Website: crate-barrel
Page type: address-validator
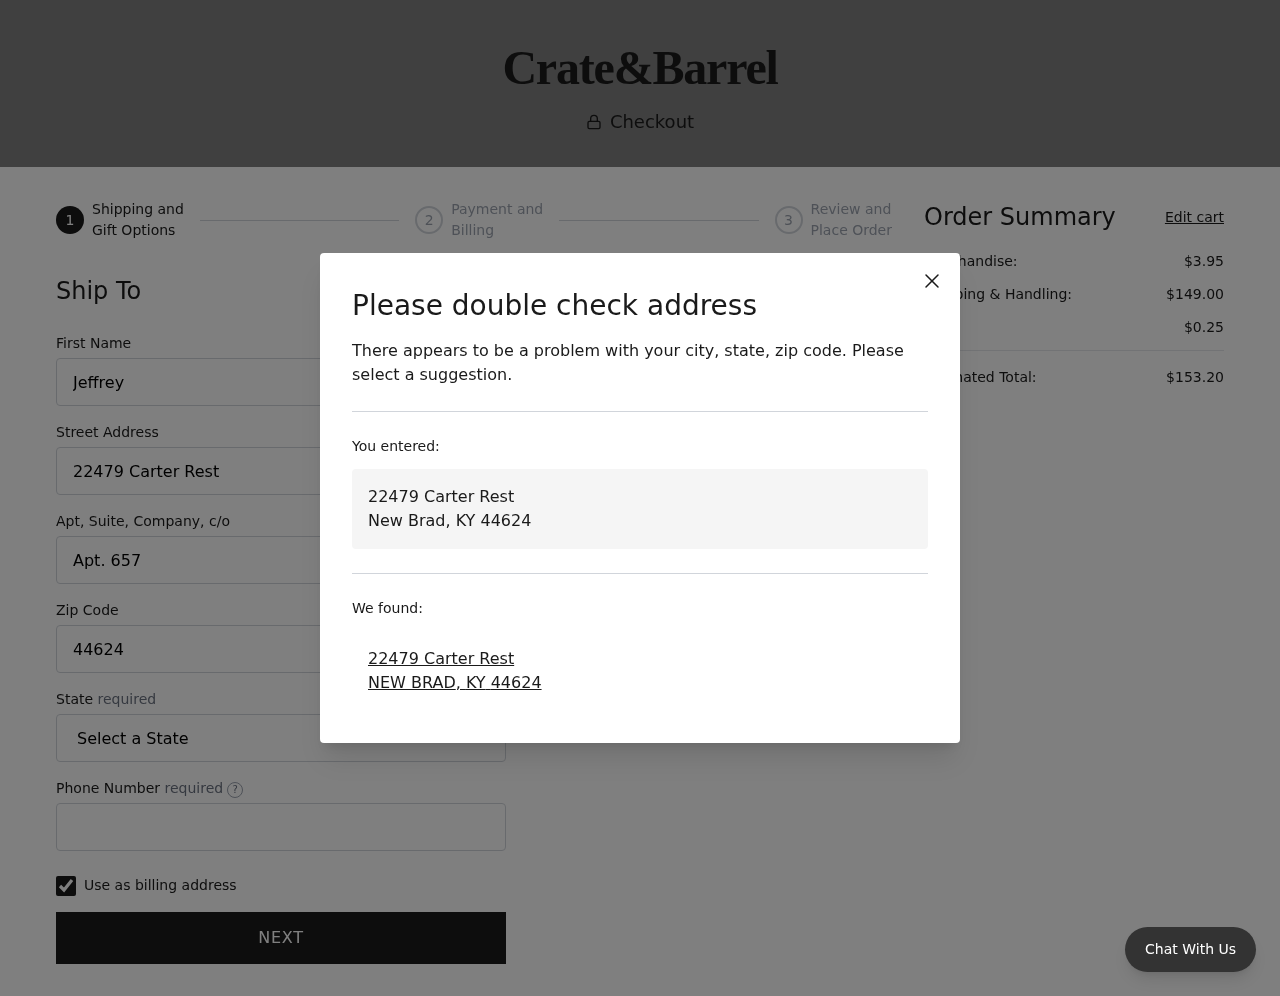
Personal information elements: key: PII_CITY
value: New Brad
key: PII_CITY
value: NEW BRAD
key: PII_FIRSTNAME
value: Jeffrey
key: PII_PHONE
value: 3954571418
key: PII_POSTCODE
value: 44624
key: PII_STATE
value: Kentucky
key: PII_STATE_ABBR
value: KY
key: PII_STREET
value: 22479 Carter Rest
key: PII_STREET2
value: Apt. 657
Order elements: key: ORDER_SUBTOTAL
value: $3.95
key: ORDER_SHIPPING_COST
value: $149.00
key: ORDER_TAX
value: $0.25
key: ORDER_TOTAL
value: $153.20